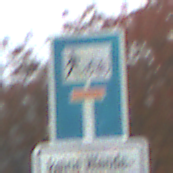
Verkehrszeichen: SackgasseRadverkehrFussgaengerDurchlaessig
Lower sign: HinweisGeaenderteVorfahrtVerkehrsfuehrungVerkehrsregelung3
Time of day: MorningAfternoon
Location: Outdoor (Suburban)
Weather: PartlyCloudy
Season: NotSpecified
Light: Natural